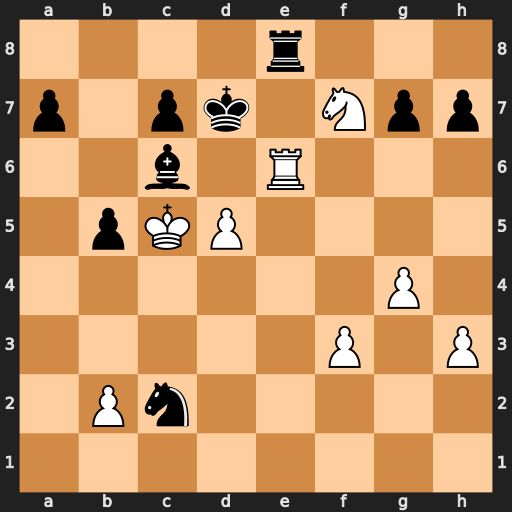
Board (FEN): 4r3/p1pk1Npp/2b1R3/1pKP4/6P1/5P1P/1Pn5/8
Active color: w
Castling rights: -
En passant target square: -
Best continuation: Ne5+ Kc8 Nxc6